【题型】填空题　【知识点】函数　【难度】easy
已知函数$f(x)$的导函数$f'(x)$的图象如图所示，则函数$f(x)$的极值点的个数有$\underline{\ \ \ \ }$个。

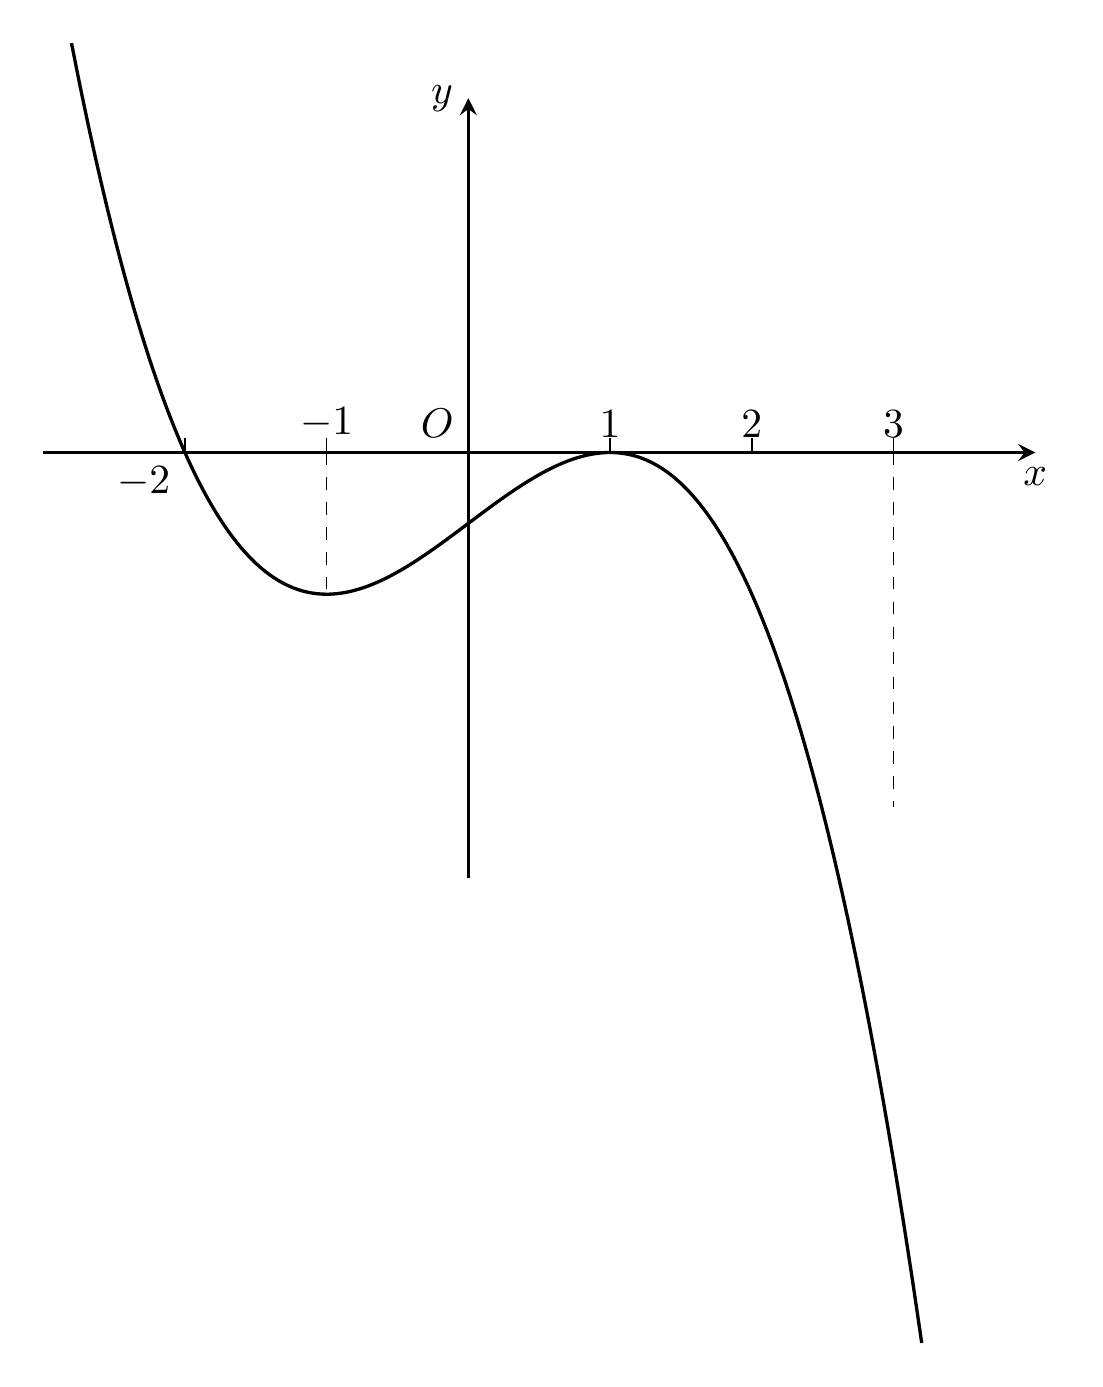
【解答】
\textbf{【答案】} 1

\textbf{【解析】}
由题图，$x < -2$时$f'(x) > 0$，$x > -2$时$f'(x) \leq 0$，

所以$f(x)$在$(-\infty, -2)$上单调递增，在$(-2, +\infty)$上单调递减，故只有一个极值点。

故答案为：1。